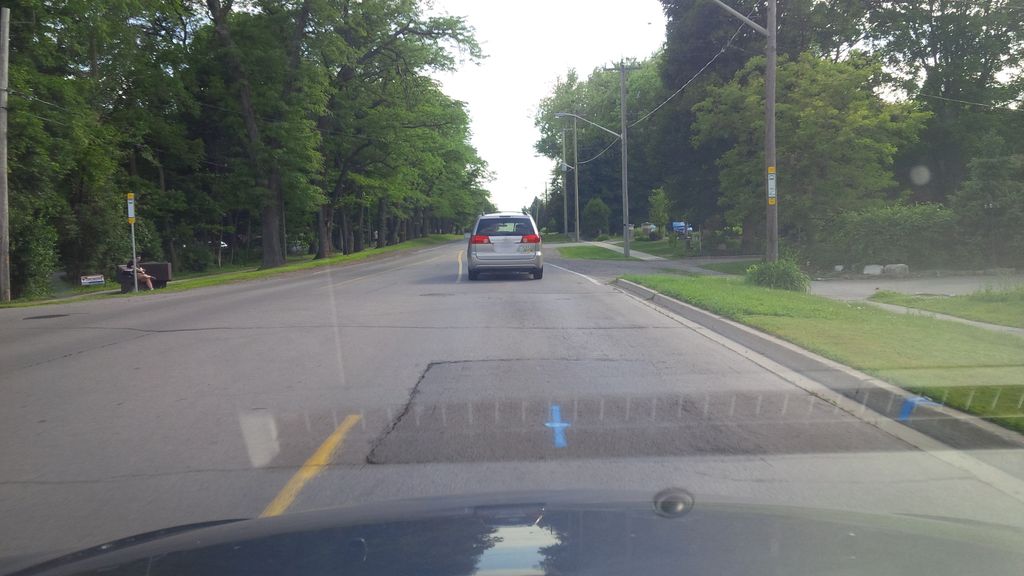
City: hamilton